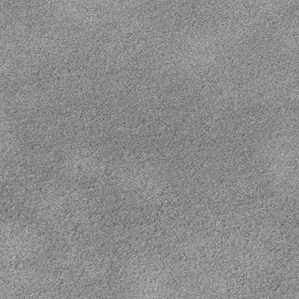
Label: frost